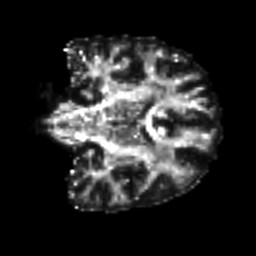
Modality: FA
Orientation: coronal
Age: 31
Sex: male
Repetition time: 8.4 s
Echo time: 0.09 s